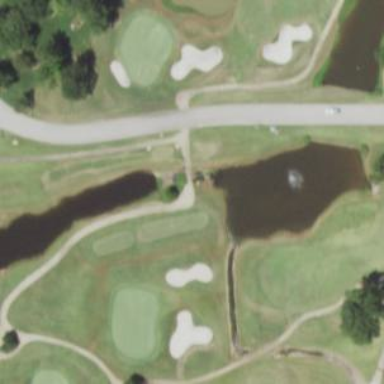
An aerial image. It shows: Water hazard on golf course. The hazard is natural water feature.